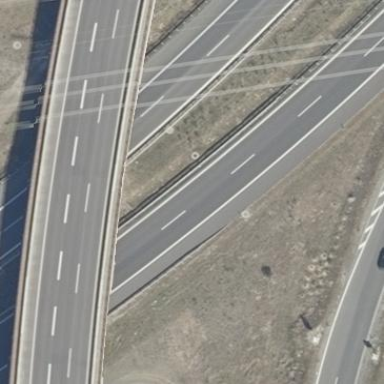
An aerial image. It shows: Bridge with beam structure.